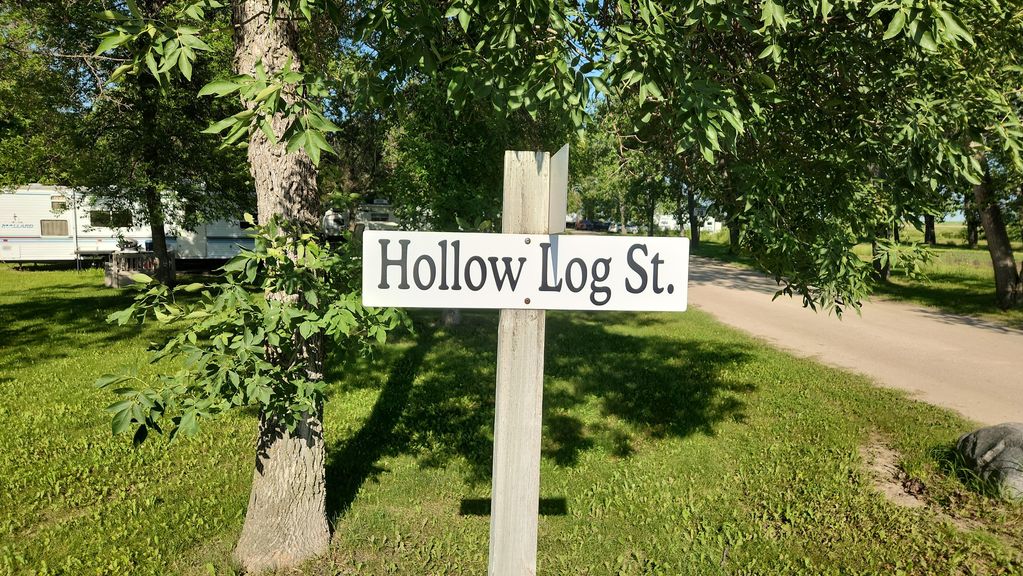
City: winnipeg